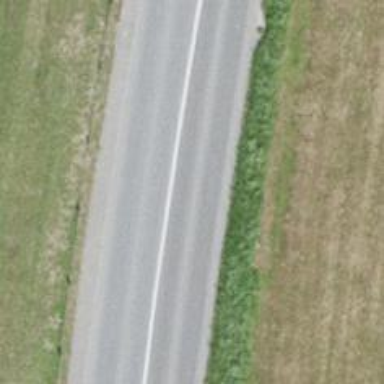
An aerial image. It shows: Primary road with asphalt surface.